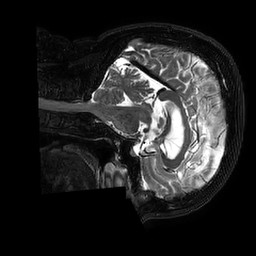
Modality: T2w
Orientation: sagittal
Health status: ill
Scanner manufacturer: philips
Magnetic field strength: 3 T
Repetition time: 2.5 s
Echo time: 0.331 s